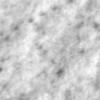
Label: no_change